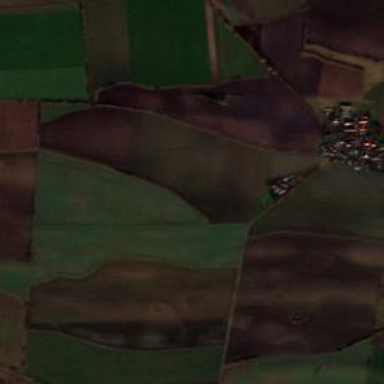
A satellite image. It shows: View of farmland.